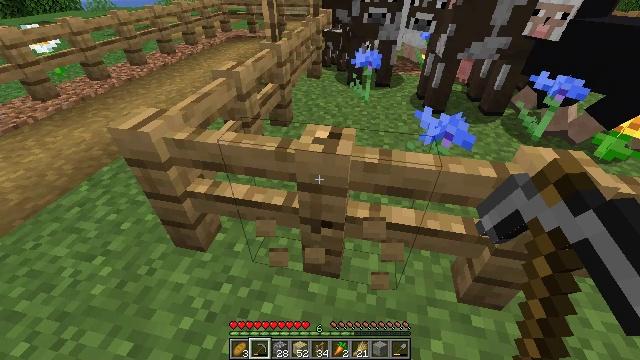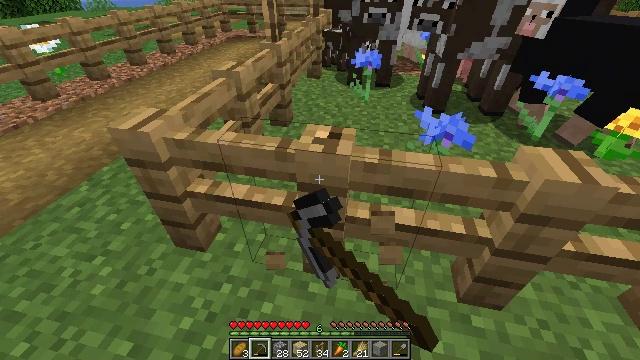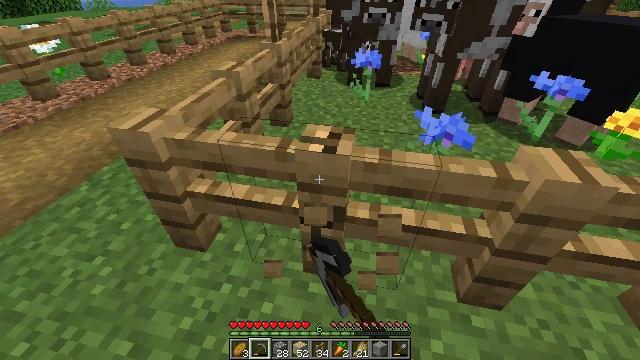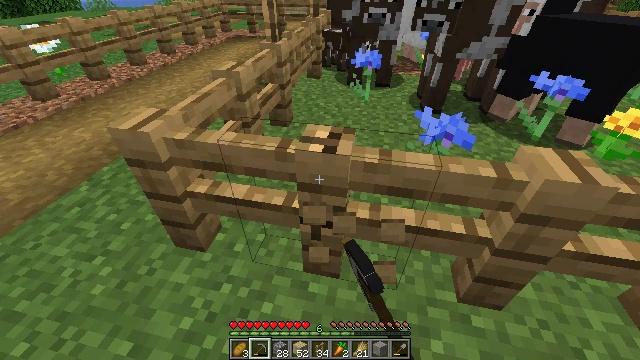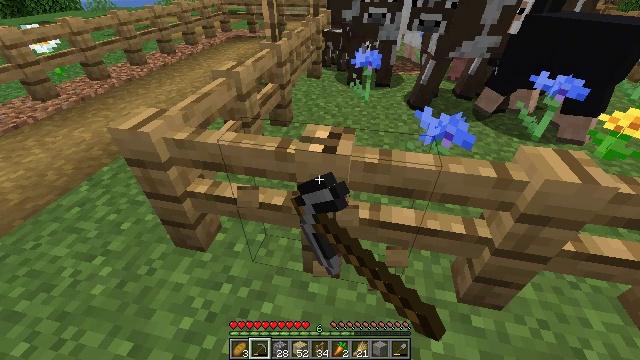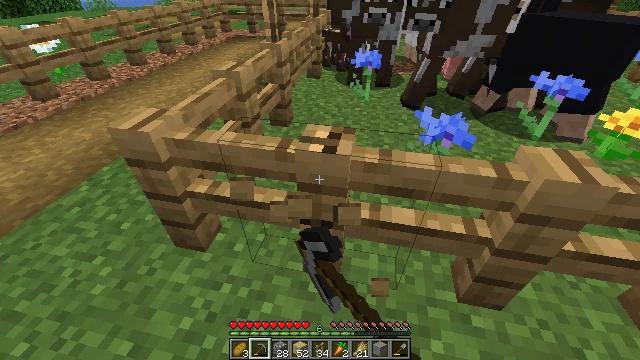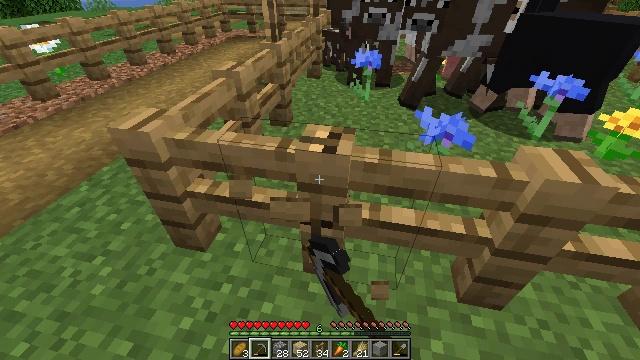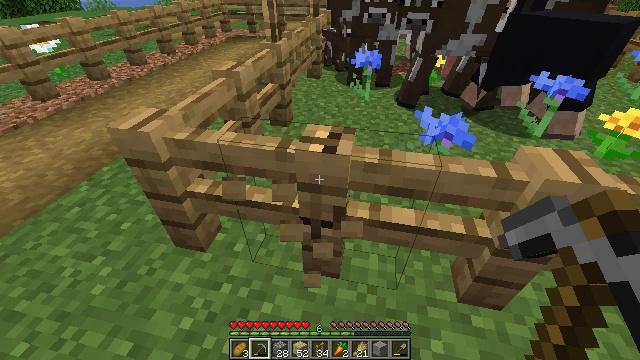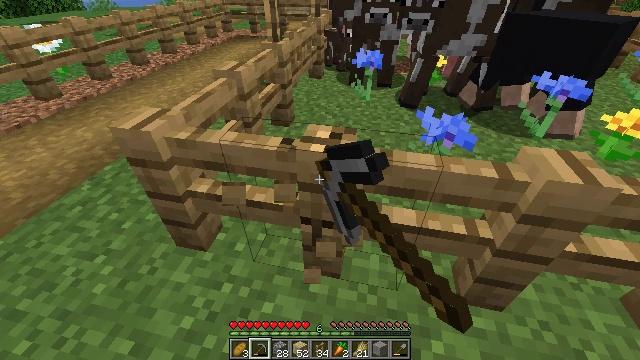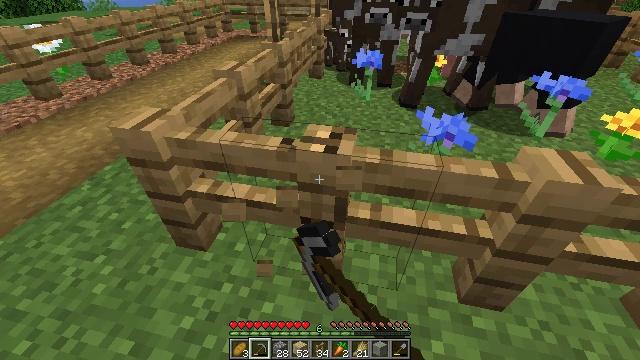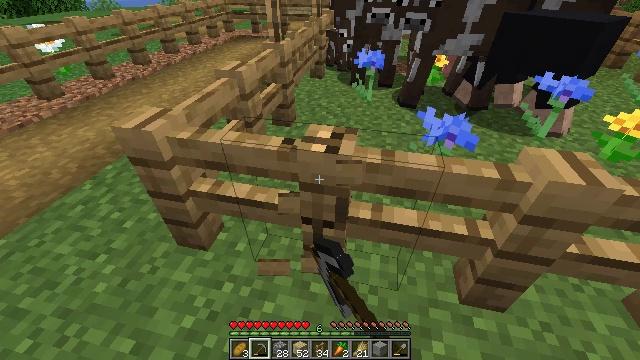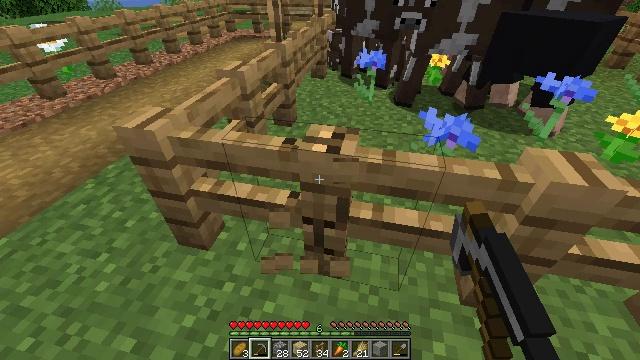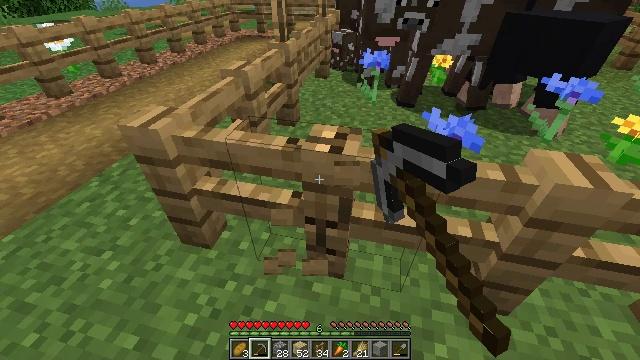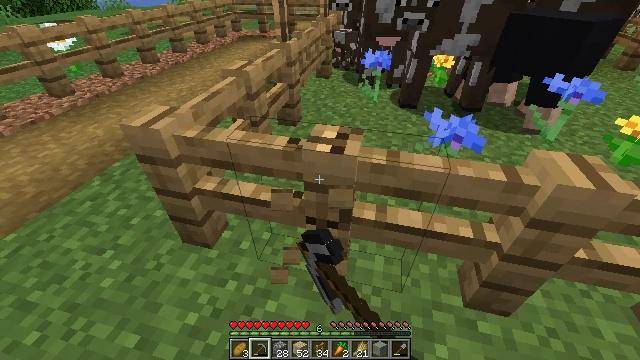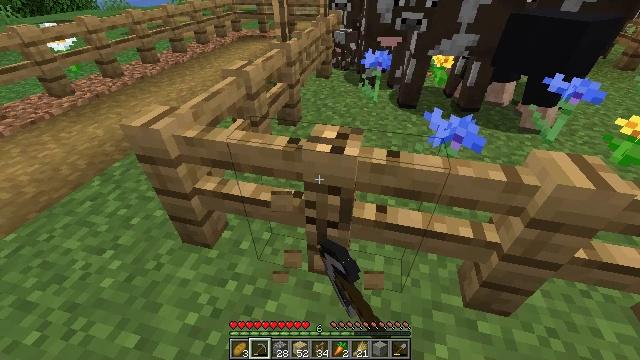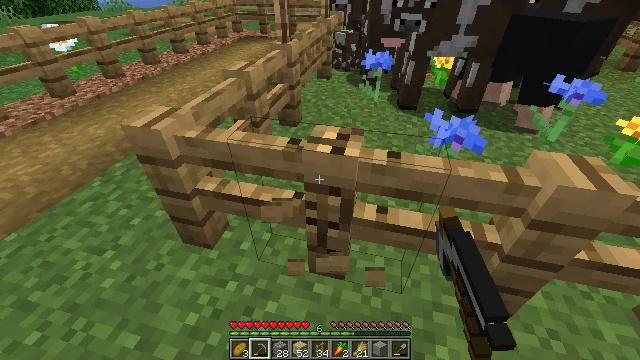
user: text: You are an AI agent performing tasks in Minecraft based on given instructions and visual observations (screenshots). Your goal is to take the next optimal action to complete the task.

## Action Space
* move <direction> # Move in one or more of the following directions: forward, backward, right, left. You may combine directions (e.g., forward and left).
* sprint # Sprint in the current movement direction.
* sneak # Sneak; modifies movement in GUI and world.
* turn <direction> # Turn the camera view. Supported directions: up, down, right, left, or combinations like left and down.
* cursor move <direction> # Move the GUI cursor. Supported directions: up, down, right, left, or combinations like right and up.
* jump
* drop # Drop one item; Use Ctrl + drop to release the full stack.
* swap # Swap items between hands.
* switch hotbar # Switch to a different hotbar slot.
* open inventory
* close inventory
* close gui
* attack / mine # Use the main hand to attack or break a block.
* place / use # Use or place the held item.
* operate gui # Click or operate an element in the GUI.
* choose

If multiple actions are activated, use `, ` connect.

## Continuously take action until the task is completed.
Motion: motion action
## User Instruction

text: Mine the oak fence from the structure.
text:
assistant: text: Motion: attack / mine
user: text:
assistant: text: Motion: attack / mine
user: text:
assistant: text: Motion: attack / mine
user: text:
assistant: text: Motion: attack / mine
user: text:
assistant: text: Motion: attack / mine
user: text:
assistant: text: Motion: attack / mine
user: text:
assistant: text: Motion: attack / mine
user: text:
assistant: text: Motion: attack / mine
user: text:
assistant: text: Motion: attack / mine
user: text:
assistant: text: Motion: attack / mine
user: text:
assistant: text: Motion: attack / mine
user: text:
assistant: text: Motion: attack / mine
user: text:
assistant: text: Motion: attack / mine
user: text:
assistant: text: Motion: attack / mine
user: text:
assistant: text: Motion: attack / mine
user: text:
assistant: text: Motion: attack / mine
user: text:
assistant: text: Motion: attack / mine
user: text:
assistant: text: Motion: attack / mine
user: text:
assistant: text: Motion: attack / mine
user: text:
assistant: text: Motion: attack / mine
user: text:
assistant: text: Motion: attack / mine
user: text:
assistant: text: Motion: attack / mine
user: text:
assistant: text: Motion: attack / mine
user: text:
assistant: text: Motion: attack / mine
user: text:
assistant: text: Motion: attack / mine
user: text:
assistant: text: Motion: attack / mine
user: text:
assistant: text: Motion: attack / mine
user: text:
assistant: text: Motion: attack / mine
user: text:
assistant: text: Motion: attack / mine
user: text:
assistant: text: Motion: attack / mine